Question: So I'm creating a database for my website and I want to create an admin section that allows you to add or delete from the table. Here is a snapshot of what I want to achieve...

In my php file I have 'if($_POST['delete_category'])' which correctly gets the delete button clicks, but then I'm not sure how to distinguish which delete button was actually clicked. I'm sure this is a very simple solution, but I'm stuck. Thanks!
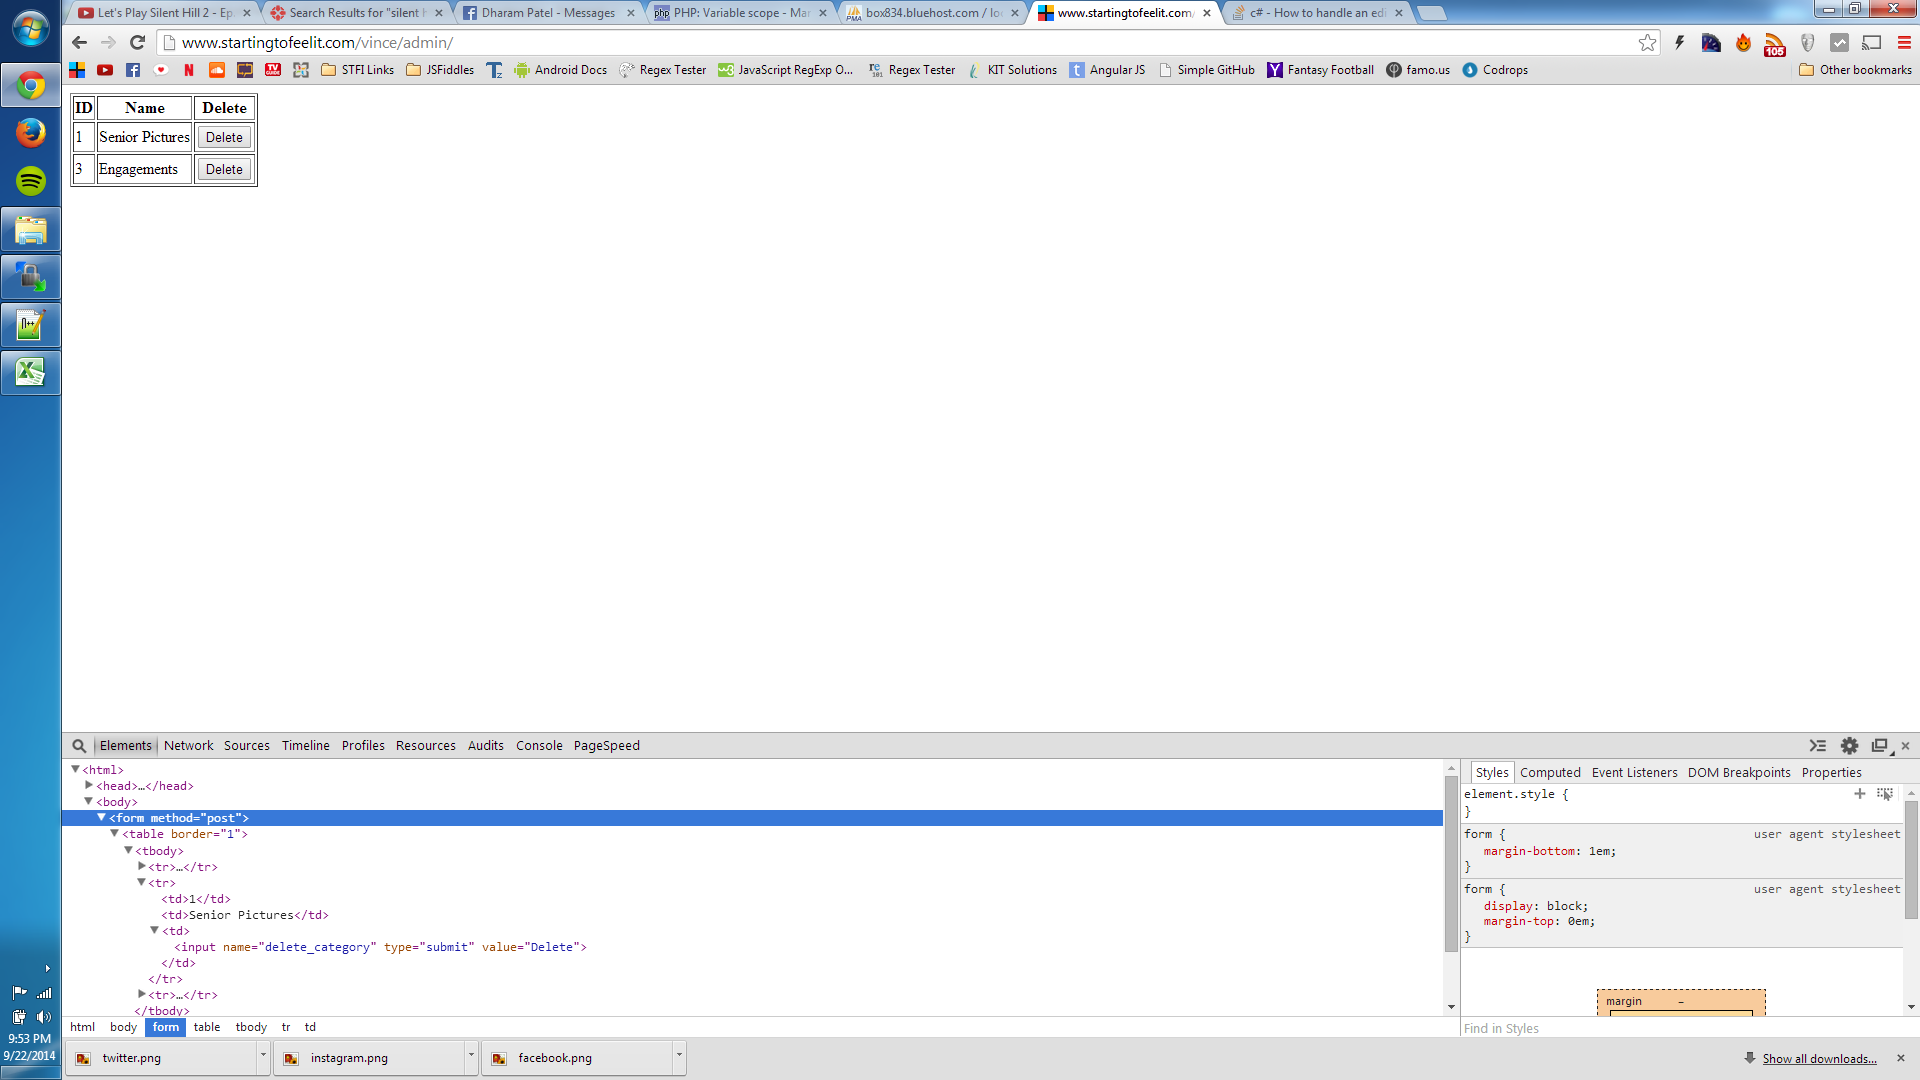
Answer: You can discern which button is submitted by this following markup (based on your example fetched results from DB):
'''
<?php
if(isset($_POST['delete_category'])) {
$id = $_POST['delete_category']; // the value="1" or value="3" goes in here
echo $id;
}
?>
<form method="POST" action="">
<table border="1">
<tr>
<th>ID</th><th>Name</th><th>Delete</th>
</tr>
<tr>
<td>1</td>
<td>Senior Pictures</td>
<td><button typpe="submit" name="delete_category" value="1">Delete</button></td>
<!-- each delete button has the same name, but different values -->
</tr>
<tr>
<td>3</td>
<td>Engagements</td>
<td><button typpe="submit" name="delete_category" value="3">Delete</button></td>
</tr>
</table>
</form>
'''
If I had to guess this makes sense on the fetching: (Note: )
'''
<form method="POST" action="">
<table border="1">
<tr>
<th>ID</th><th>Name</th><th>Delete</th>
</tr>
<?php while($row = $results->fetch_assoc()): ?> <!-- assuming mysqli() -->
<?php while($row = mysql_fetch_assoc($result)): ?> <!-- assuming on mysql (bleh) -->
<tr>
<td><?php echo $row['id']; ?></td>
<td><?php echo $row['name']; ?></td>
<td>
<button typpe="submit" name="delete_category" value="<?php echo $row['id']; ?>">Delete</button>
</td>
</tr>
<?php endwhile; ?>
</table>
</form>
'''